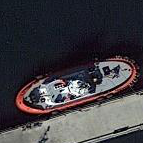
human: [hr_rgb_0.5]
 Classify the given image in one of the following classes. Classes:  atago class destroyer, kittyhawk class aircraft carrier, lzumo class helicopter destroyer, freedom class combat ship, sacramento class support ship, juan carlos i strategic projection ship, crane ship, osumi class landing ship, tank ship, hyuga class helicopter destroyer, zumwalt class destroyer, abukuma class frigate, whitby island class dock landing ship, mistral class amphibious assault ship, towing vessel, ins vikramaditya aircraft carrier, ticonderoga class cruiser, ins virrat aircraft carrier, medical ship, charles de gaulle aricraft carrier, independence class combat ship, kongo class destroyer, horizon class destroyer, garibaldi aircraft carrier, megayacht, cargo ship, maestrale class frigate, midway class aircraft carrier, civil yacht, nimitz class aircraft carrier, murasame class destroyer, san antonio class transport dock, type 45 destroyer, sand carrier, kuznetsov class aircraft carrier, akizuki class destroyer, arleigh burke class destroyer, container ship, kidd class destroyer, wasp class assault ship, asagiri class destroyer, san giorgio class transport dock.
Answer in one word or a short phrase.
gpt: Towing vessel